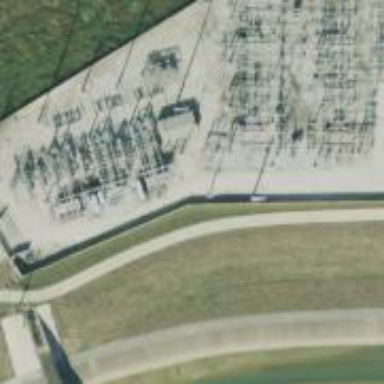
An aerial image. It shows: Switch used for power control.